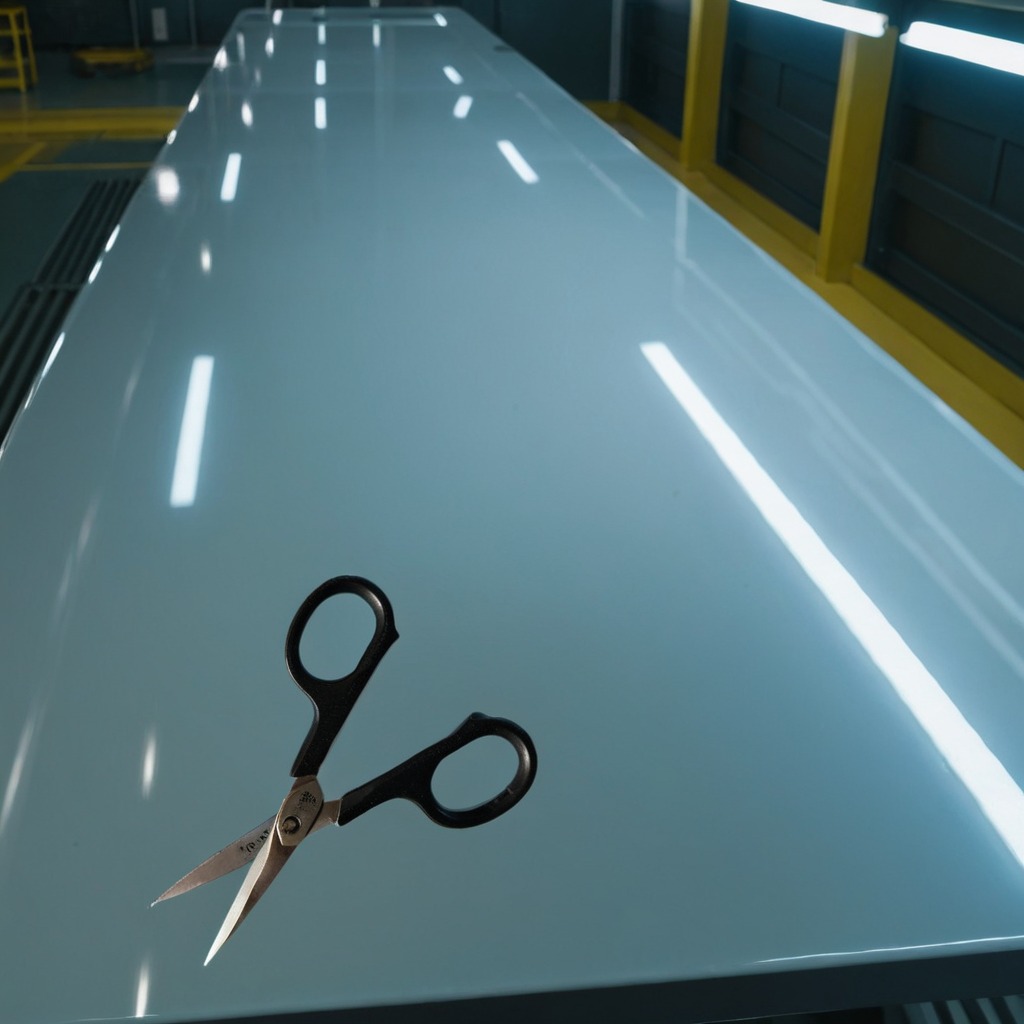
A scissor lying on a table in a ship maintenance bay industrial lighting